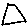
Label: triangle